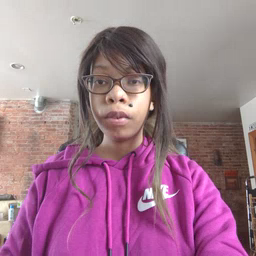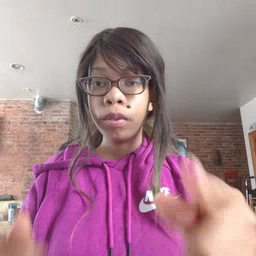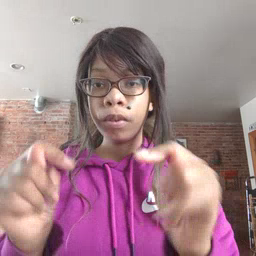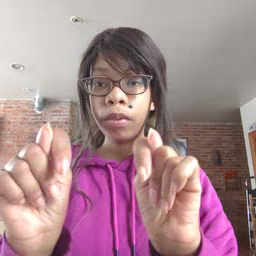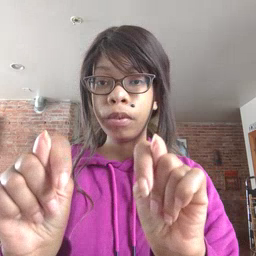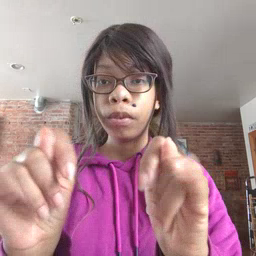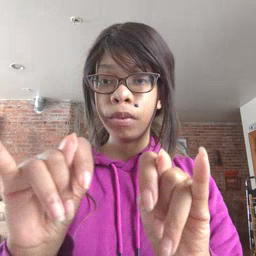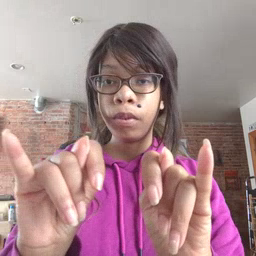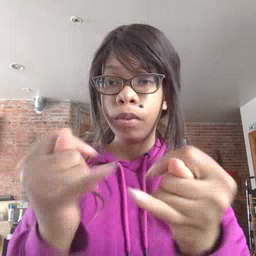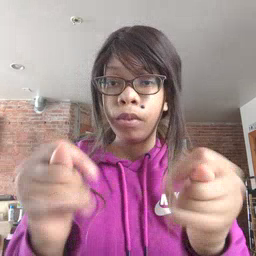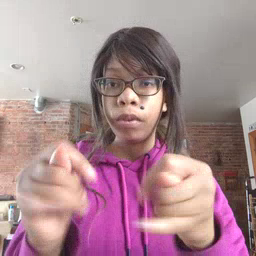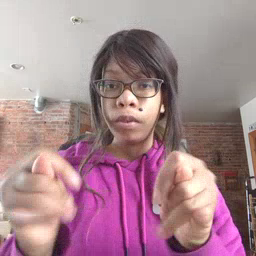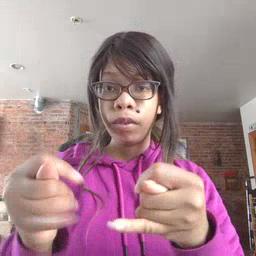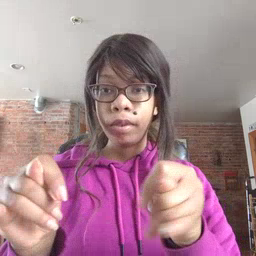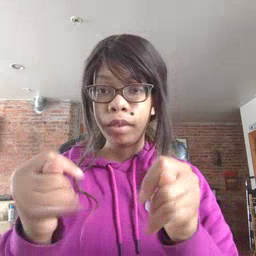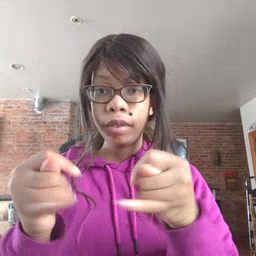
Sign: toy